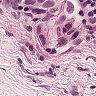
Metastatic tissue present: yes